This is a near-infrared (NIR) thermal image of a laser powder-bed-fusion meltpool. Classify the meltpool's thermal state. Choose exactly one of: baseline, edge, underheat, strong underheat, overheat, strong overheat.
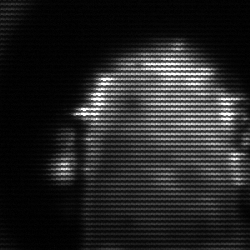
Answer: baseline